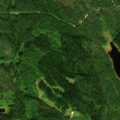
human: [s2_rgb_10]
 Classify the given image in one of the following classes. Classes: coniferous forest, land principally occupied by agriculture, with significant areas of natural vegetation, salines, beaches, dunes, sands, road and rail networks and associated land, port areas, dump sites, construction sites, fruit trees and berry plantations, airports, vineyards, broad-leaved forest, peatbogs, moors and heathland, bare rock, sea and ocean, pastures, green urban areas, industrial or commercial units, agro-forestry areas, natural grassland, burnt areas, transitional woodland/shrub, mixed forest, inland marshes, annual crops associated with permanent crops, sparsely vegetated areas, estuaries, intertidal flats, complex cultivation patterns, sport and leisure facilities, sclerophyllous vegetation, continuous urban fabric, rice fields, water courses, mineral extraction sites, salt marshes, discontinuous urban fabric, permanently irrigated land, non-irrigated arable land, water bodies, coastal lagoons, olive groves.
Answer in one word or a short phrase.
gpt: coniferous forest, mixed forest